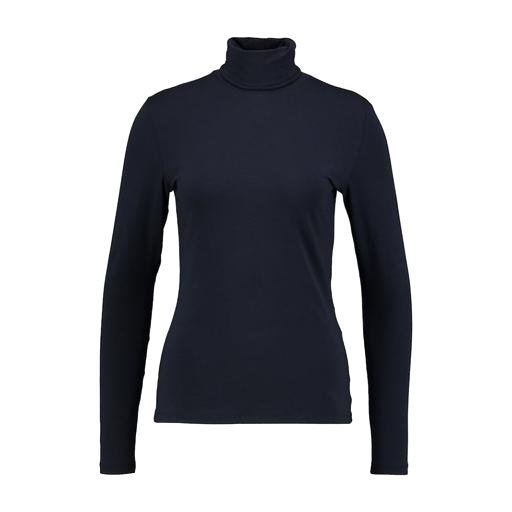
black polo-neck top, blue still long-sleeved top, blue skinny-fit stretch polo shirt, white background